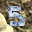
Label: 5